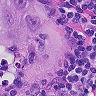
Metastatic tissue present: yes